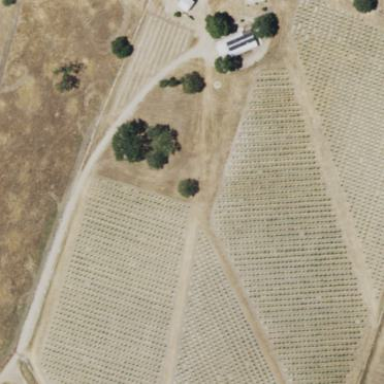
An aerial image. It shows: Vineyard where grapes are grown.